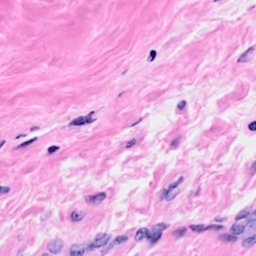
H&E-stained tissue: Breast